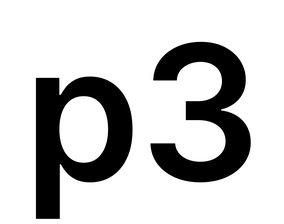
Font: Inter_SemiBold